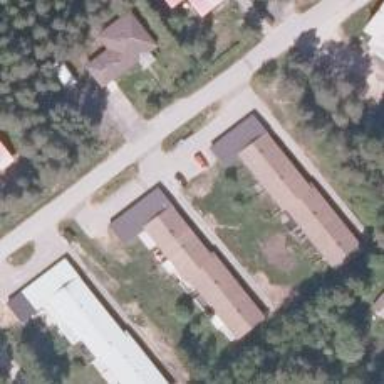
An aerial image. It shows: Terrace building.